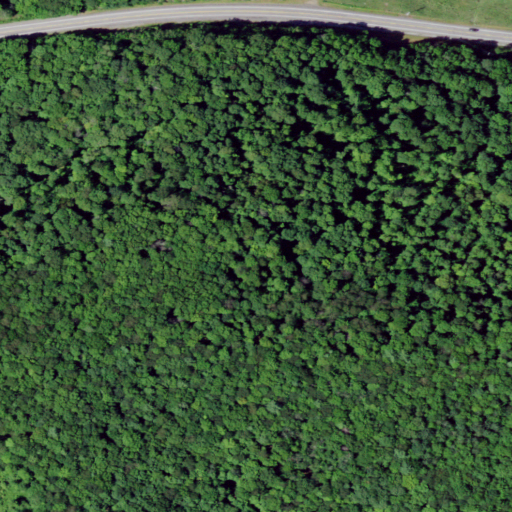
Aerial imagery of mountain in New York named Briar Hill containing deciduous forest, low intensity development, open development, and pasture